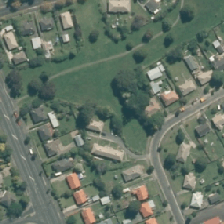
Land cover: urban_parkland